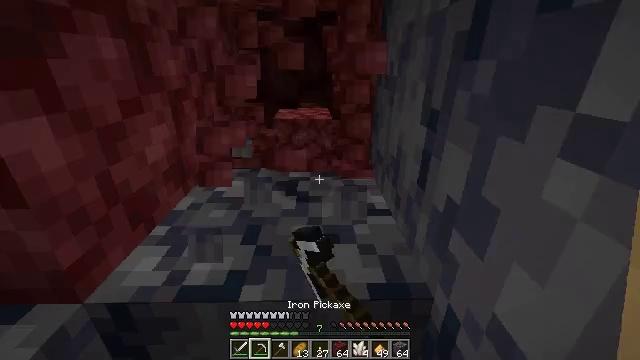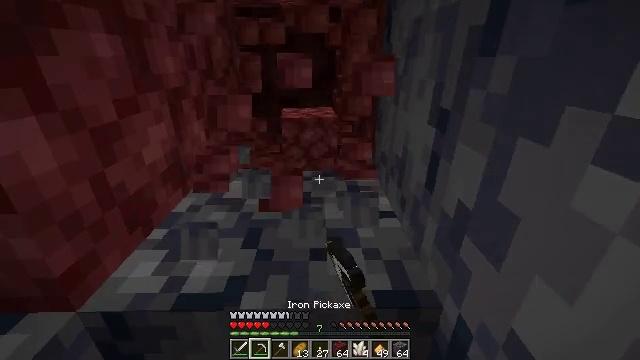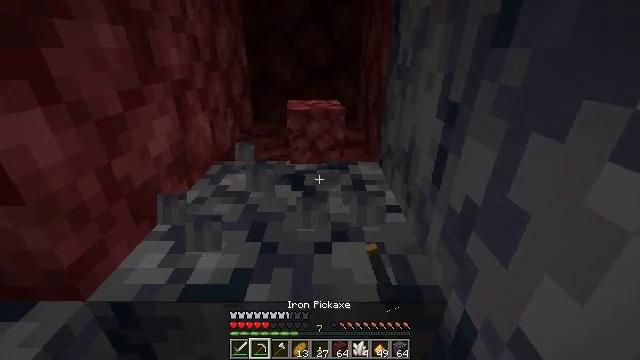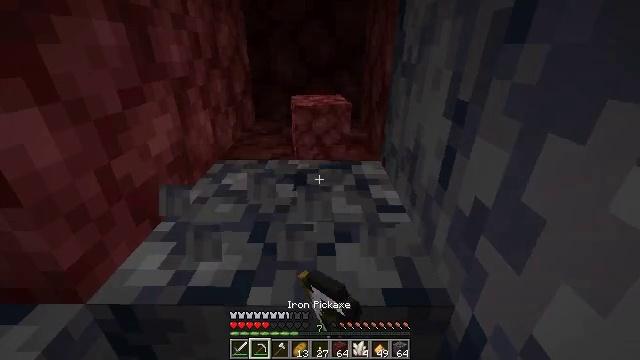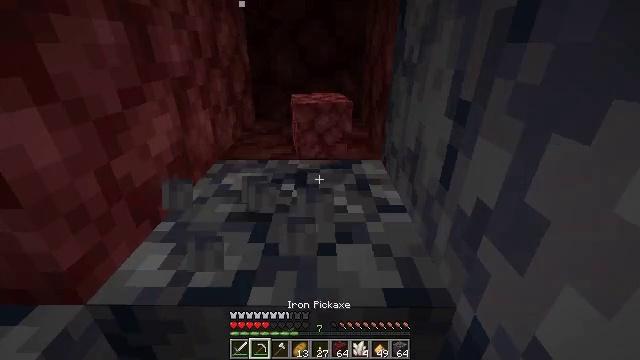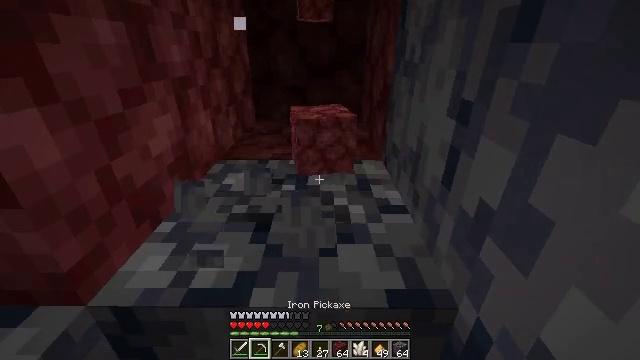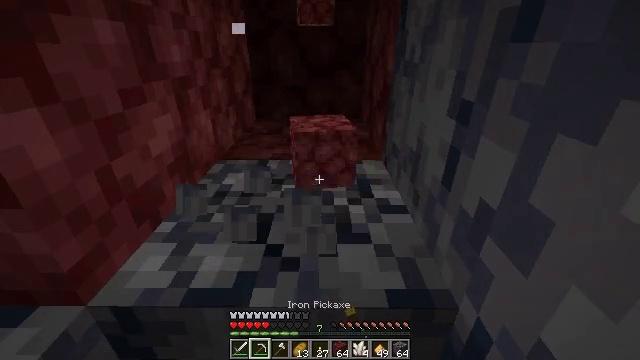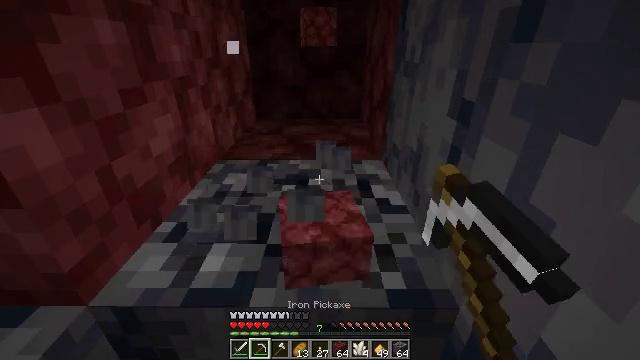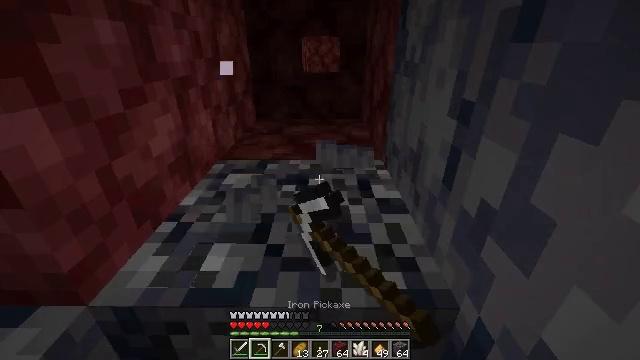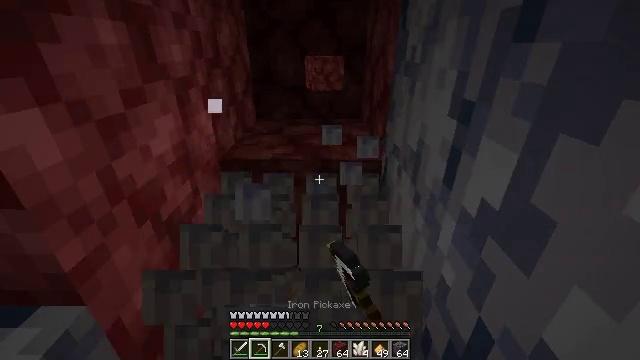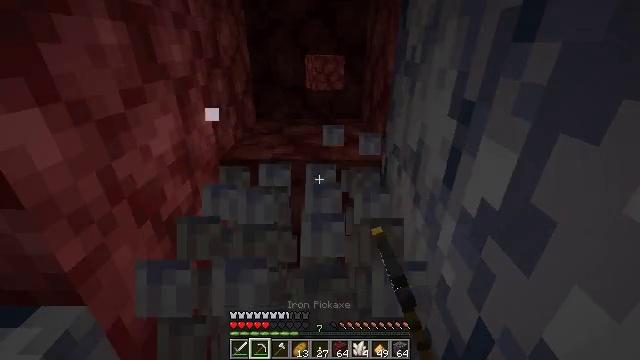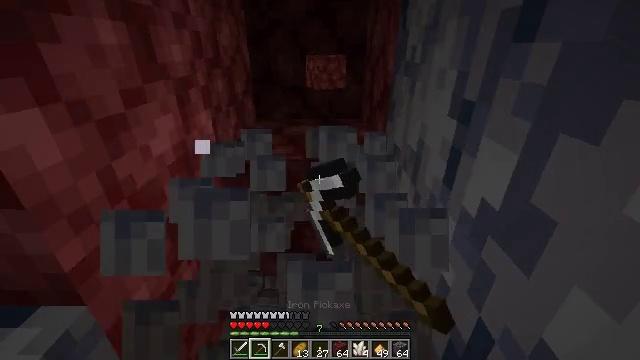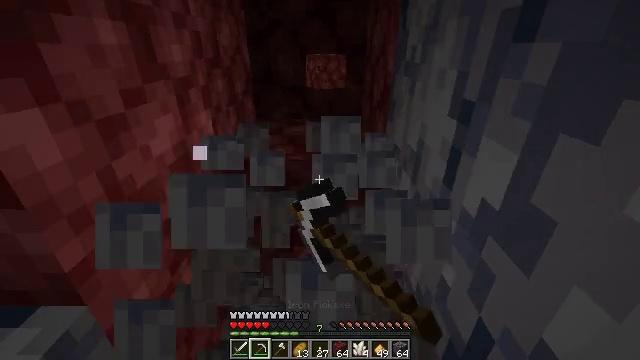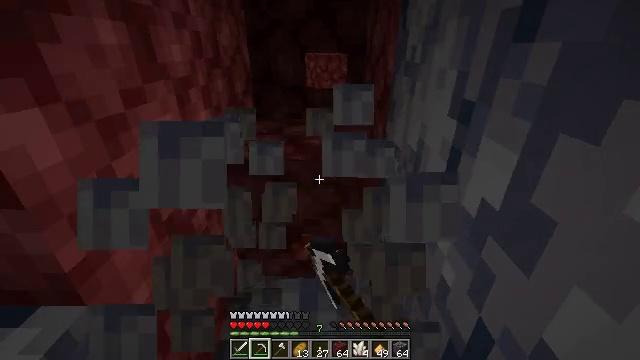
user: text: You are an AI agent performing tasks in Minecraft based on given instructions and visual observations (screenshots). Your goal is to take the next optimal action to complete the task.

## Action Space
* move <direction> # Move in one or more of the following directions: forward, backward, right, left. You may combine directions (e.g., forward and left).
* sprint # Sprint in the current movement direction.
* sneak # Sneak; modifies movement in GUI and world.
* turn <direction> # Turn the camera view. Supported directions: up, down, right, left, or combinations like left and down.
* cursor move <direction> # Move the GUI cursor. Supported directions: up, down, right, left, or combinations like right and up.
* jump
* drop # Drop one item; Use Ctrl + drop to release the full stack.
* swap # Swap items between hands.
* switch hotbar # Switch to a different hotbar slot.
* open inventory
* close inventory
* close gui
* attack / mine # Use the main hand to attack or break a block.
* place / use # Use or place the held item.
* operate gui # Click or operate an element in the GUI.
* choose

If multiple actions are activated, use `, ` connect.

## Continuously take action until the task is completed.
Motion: motion action
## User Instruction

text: Break the basalt block.
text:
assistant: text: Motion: attack / mine
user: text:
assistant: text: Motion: turn left and down, attack / mine
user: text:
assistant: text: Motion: attack / mine
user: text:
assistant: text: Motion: attack / mine
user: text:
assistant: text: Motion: attack / mine
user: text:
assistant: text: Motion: attack / mine
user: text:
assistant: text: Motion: attack / mine
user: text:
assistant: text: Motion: attack / mine
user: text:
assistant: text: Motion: attack / mine
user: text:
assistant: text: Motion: attack / mine
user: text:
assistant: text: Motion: attack / mine
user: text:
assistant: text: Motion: attack / mine
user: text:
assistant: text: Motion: attack / mine
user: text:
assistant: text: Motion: attack / mine